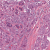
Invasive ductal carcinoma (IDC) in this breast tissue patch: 1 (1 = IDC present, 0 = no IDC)